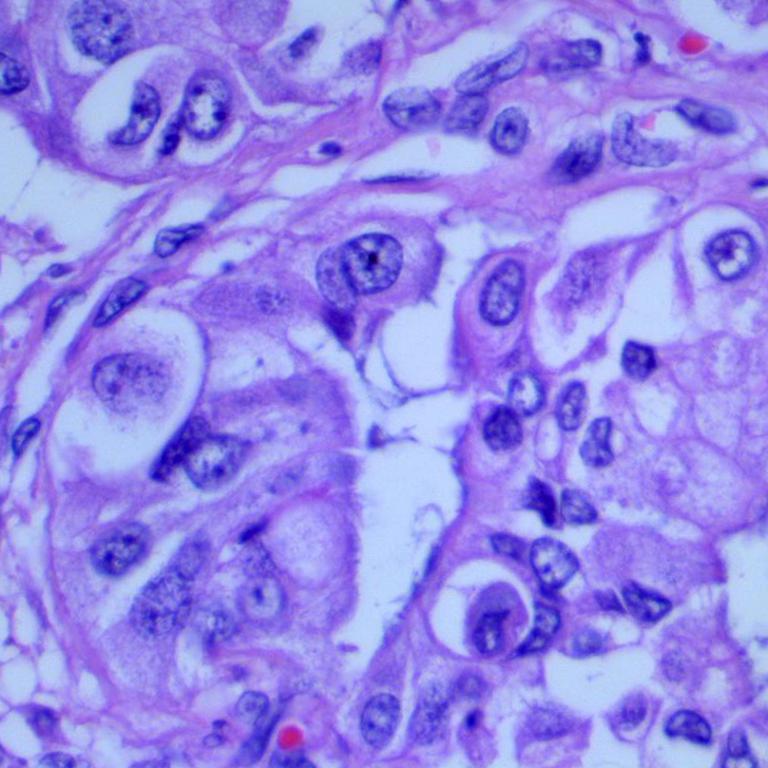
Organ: lung
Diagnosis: adenocarcinomas